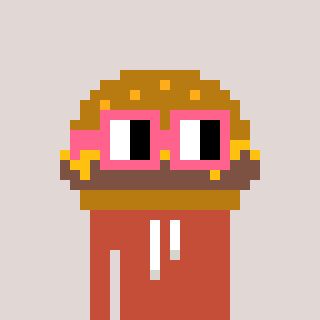
a pixel art character with square pink glasses, a burger-shaped head and a rust-colored body on a warm background